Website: walmart
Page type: payment
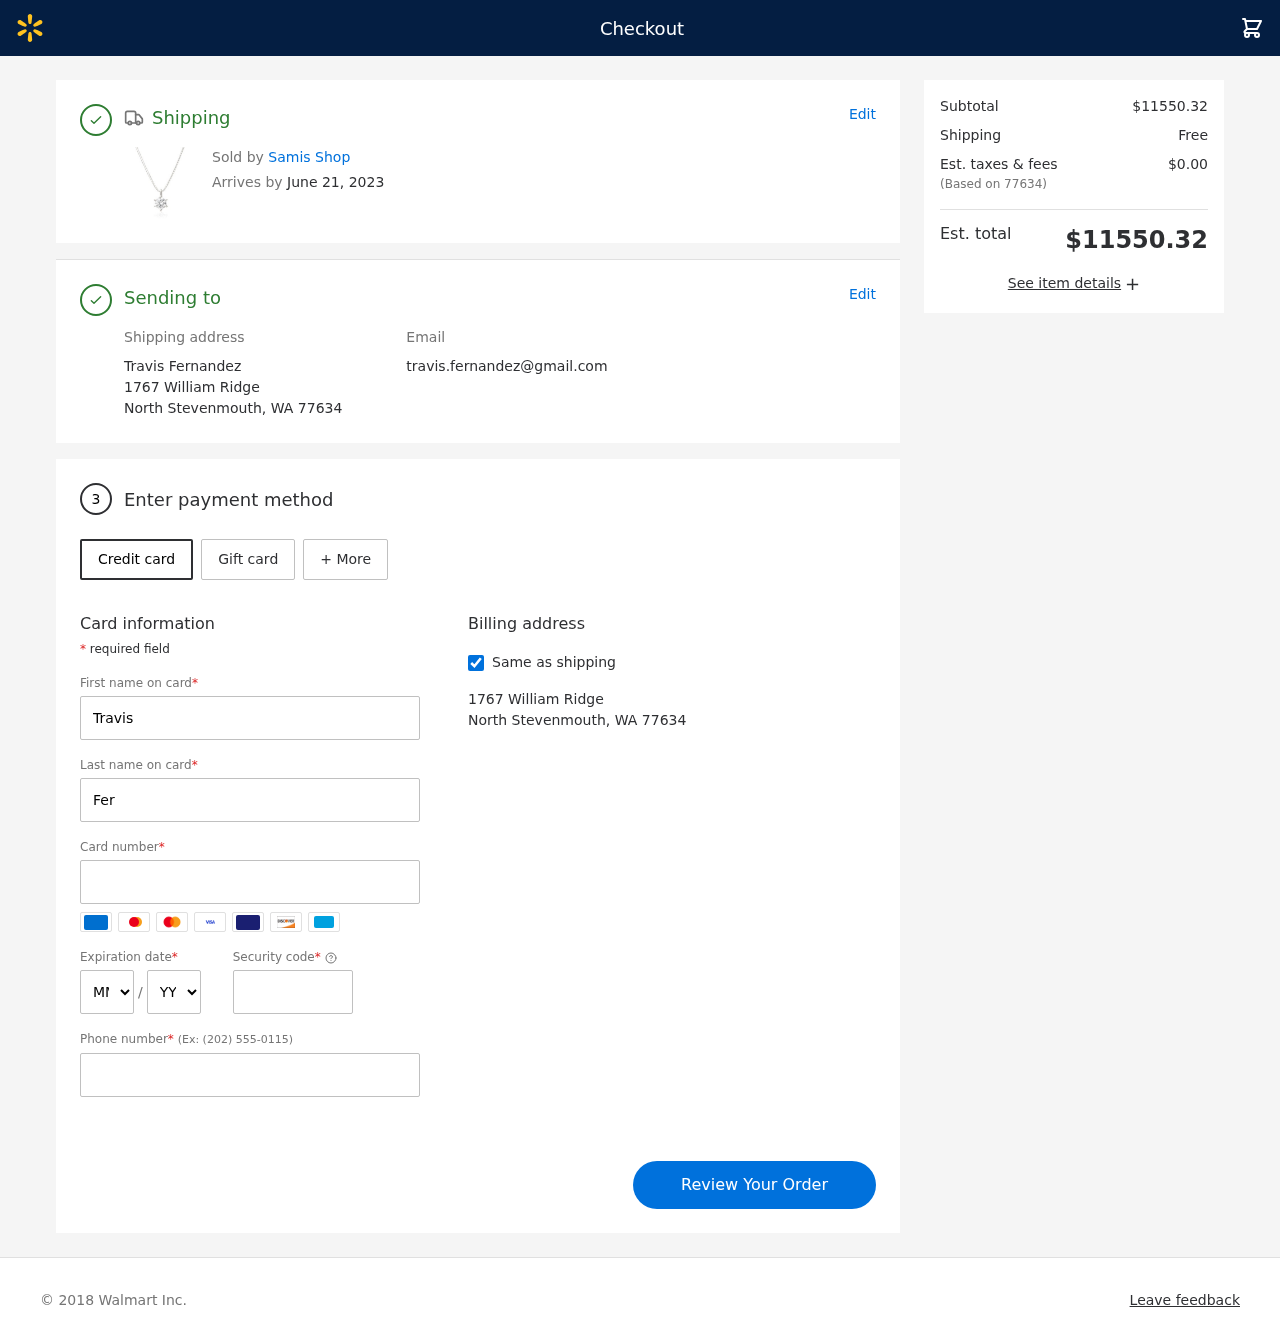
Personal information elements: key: PII_CARD_CVV
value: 372
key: PII_CARD_EXPIRY_MONTH
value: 03
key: PII_CARD_EXPIRY_YEAR
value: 30
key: PII_CARD_NUMBER
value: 4388 6788 2184 1035
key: PII_CITY_STATE_ZIP
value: North Stevenmouth, WA 77634
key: PII_EMAIL
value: travis.fernandez@gmail.com
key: PII_FIRSTNAME
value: Travis
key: PII_FULLNAME
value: Travis Fernandez
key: PII_LASTNAME
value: Fernandez
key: PII_PHONE
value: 2443504524
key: PII_POSTCODE
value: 77634
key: PII_STREET
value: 1767 William Ridge
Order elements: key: ORDER_DELIVERY_DATE
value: June 21, 2023
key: ORDER_SUBTOTAL
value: $11550.32
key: ORDER_SHIPPING_COST
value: Free
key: ORDER_TAX
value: $0.00
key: ORDER_TOTAL
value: $11550.32